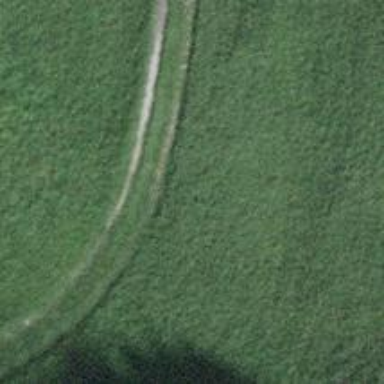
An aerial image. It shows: Path with pebblestone surface. The tracktype is grade4.